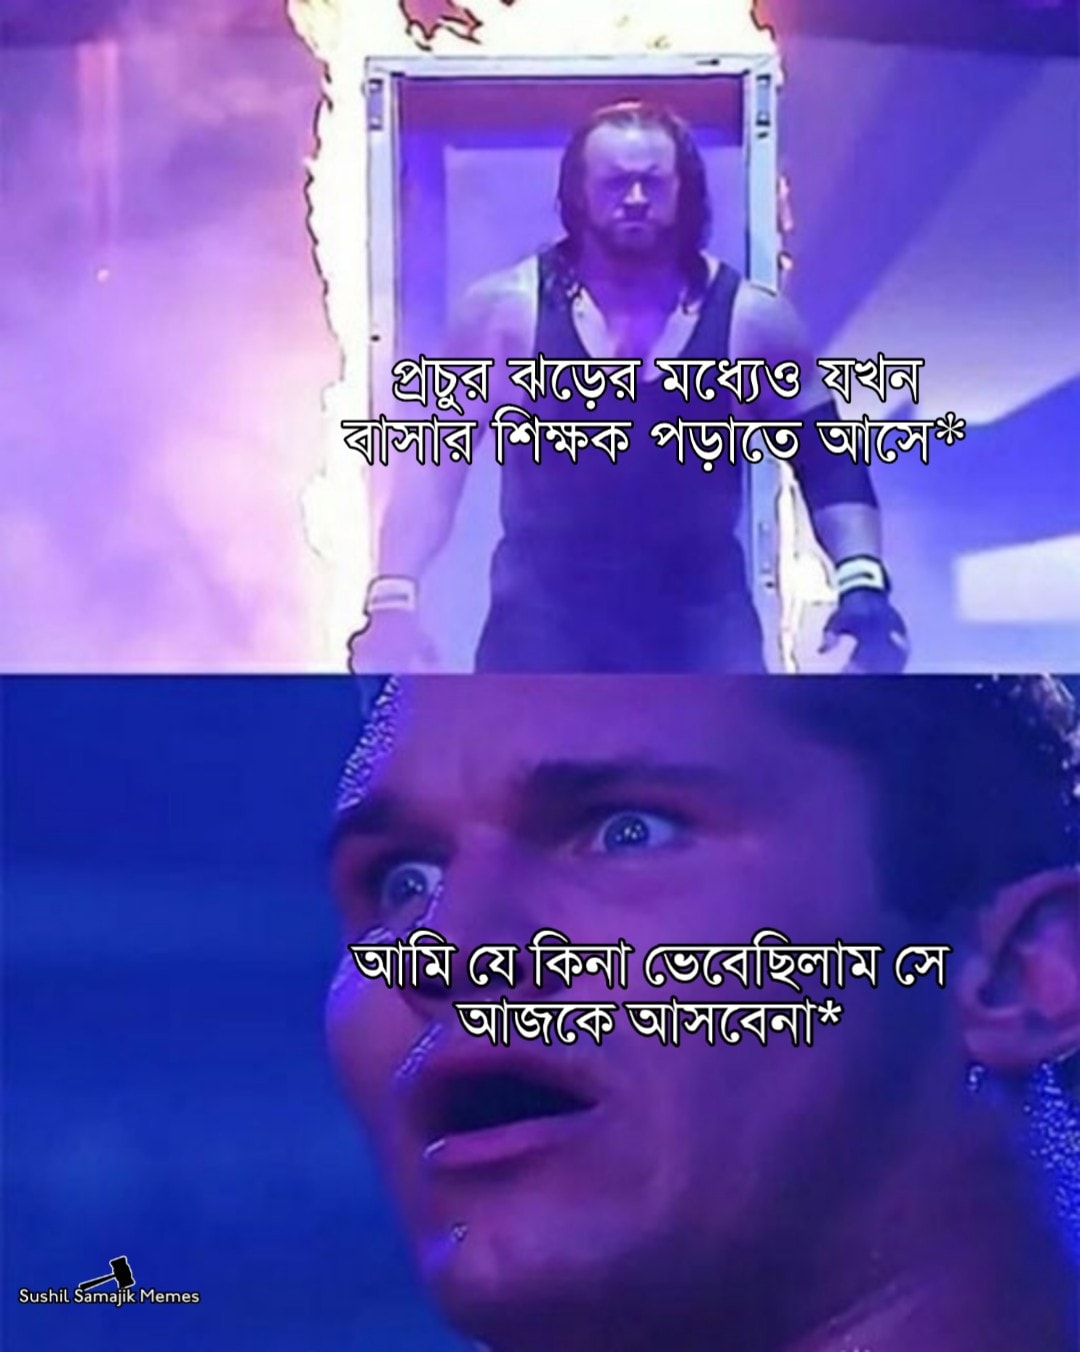
Caption: প্রচুর ঝড়ের মধ্যেও যখন বাসার শিক্ষক পড়াতে আসে*     আমি যে কিনা ভেবেছিলাম সে আজকে আসবেনা*
Label: non-hate